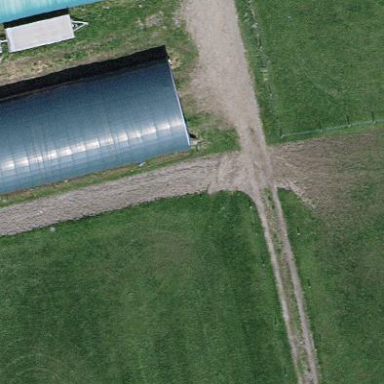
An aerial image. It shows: Greenhouse.